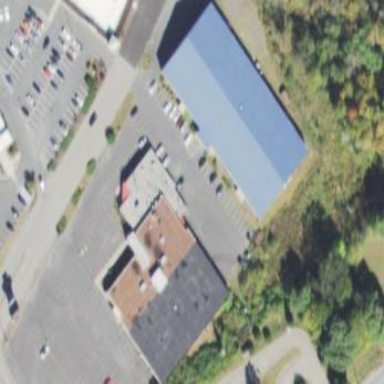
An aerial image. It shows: Building that houses bowling alley.